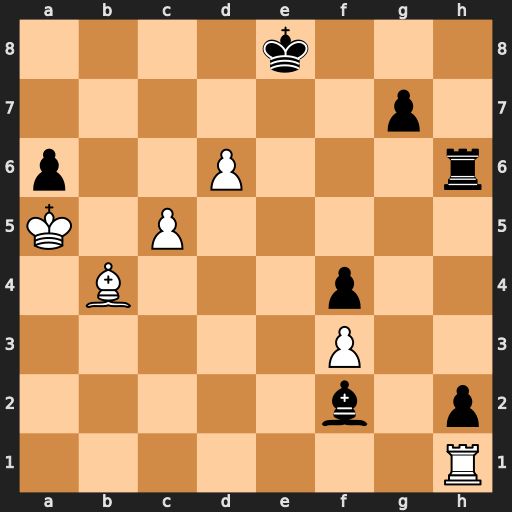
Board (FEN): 4k3/6p1/p2P3r/K1P5/1B3p2/5P2/5b1p/7R
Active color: w
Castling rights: -
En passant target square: -
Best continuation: c6 Rh5+ Kxa6